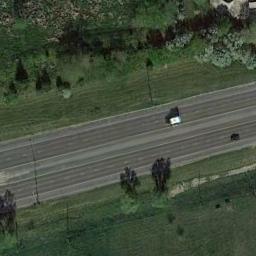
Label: freeway